Aerial crown-view tile of a tropical tree (Barro Colorado Island, Panama), acquired 20240716:
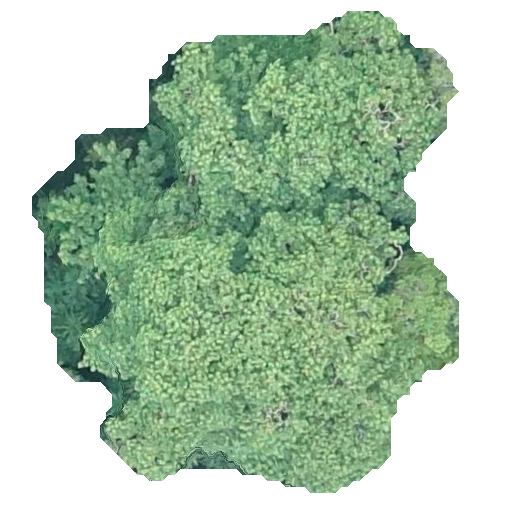
Species: Hura crepitans
GBIF accepted scientific name: Hura crepitans
Crown area: 233.412 m²